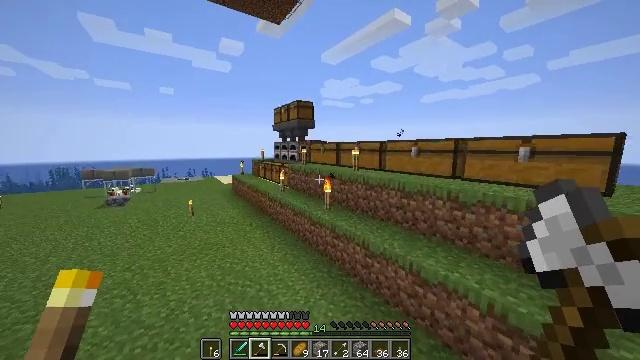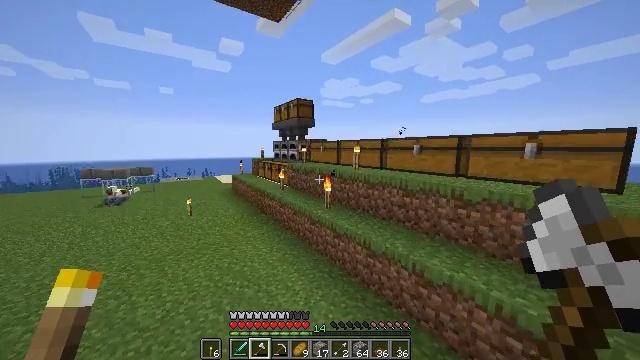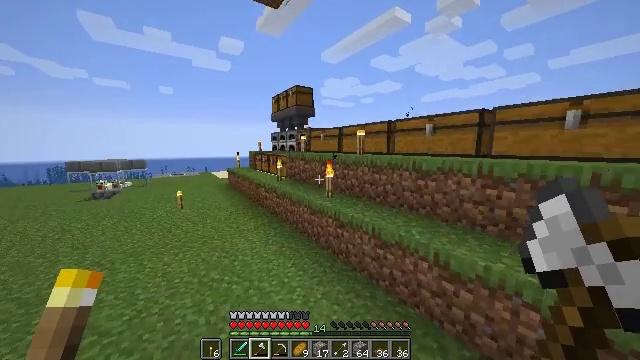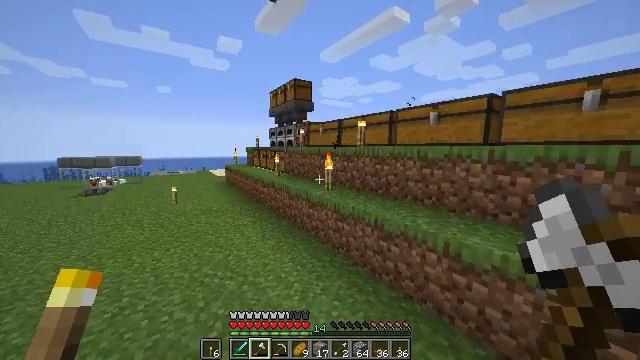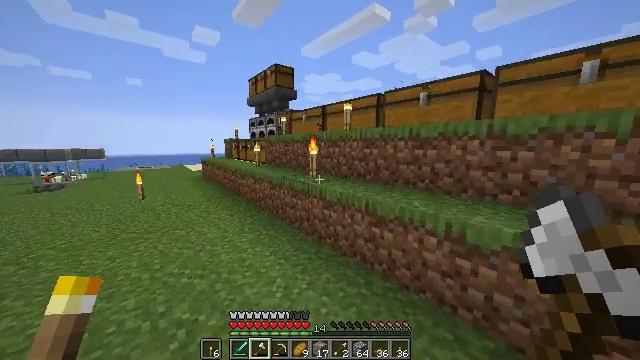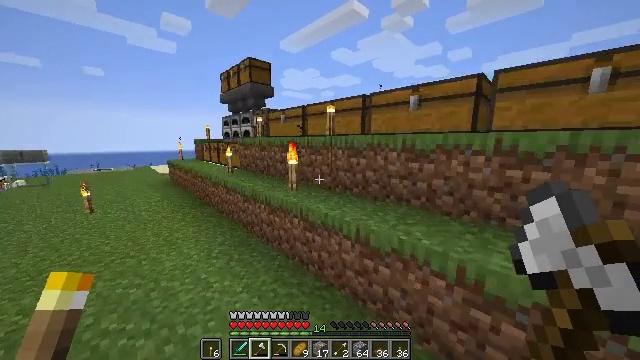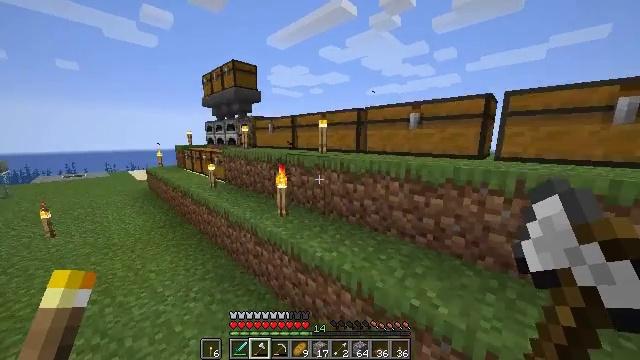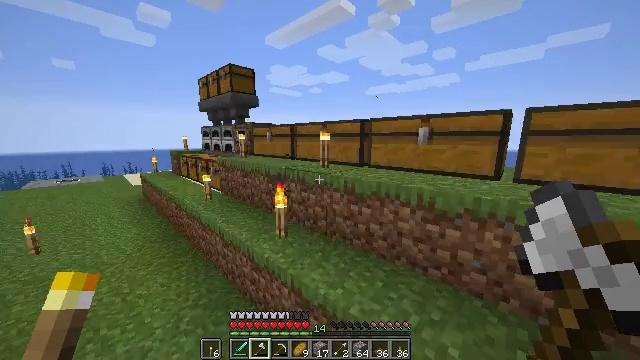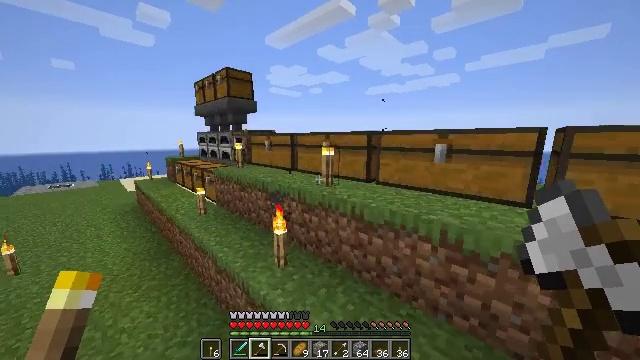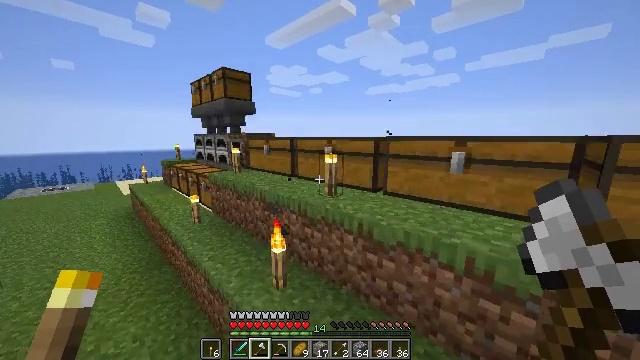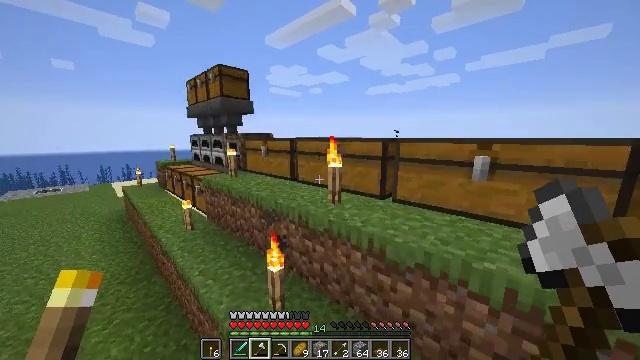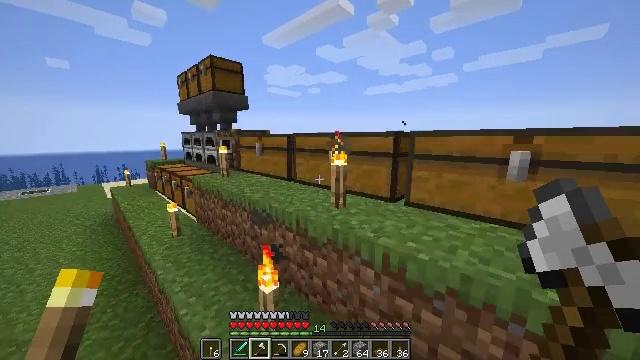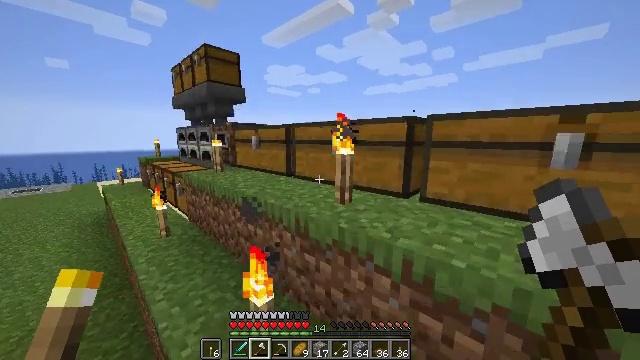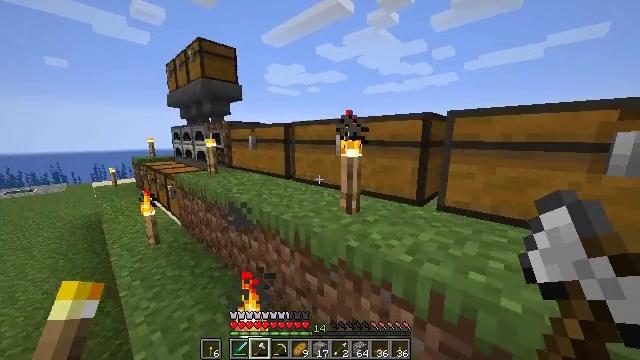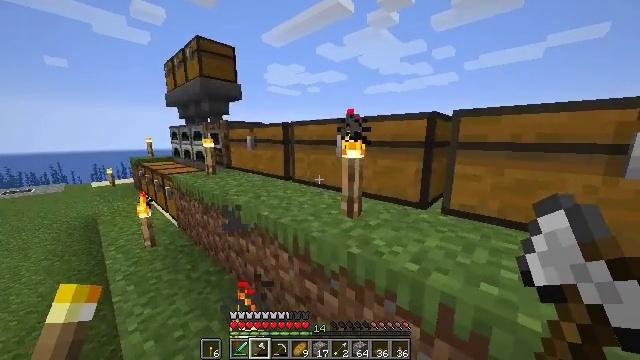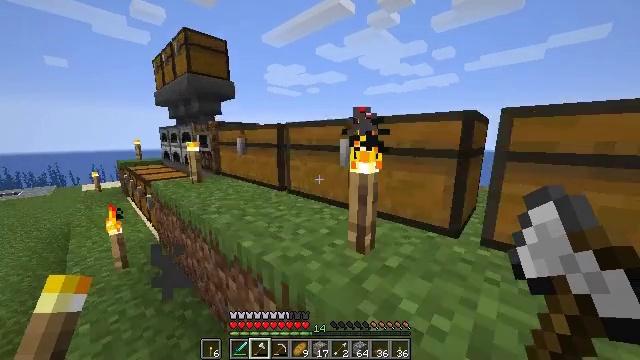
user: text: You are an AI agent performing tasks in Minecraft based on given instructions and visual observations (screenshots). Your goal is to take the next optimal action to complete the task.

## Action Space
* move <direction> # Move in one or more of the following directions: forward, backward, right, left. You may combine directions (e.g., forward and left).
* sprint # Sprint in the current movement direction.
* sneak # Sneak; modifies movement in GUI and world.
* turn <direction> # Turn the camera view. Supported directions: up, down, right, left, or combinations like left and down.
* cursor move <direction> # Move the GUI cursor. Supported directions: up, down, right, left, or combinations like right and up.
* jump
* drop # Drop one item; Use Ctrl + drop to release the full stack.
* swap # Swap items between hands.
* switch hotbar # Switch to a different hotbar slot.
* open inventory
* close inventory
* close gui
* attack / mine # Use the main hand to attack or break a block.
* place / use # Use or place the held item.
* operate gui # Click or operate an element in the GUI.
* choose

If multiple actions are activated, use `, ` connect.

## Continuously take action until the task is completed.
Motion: motion action
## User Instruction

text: Dig up the grass block for dirt.
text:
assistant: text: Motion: move forward, sprint, jump
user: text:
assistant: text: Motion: move forward, sprint, jump
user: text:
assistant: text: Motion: move forward, sprint, jump
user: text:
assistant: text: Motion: move forward, turn right, jump
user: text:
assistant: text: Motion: move forward, turn right and down, jump
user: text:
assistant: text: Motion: move forward, turn right, jump
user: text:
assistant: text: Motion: move forward, jump
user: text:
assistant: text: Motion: move forward, jump
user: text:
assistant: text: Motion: move forward, jump
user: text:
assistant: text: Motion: move forward, jump
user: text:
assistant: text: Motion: move forward, sprint, jump
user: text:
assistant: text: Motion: move forward, sprint, jump
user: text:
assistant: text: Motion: move forward, sprint, jump
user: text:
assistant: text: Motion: move forward, sprint, jump
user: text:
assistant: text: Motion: move forward, jump
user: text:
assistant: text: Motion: move forward, jump
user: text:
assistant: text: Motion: move forward, jump
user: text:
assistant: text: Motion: move forward, sprint, jump
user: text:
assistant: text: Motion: move forward, sprint, turn down, jump
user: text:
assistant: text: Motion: move forward, sprint, turn right and down, jump
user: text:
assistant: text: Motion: move forward, turn right and down, jump
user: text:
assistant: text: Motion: move forward, turn right and down, jump
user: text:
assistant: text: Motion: turn right and down
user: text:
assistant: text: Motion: turn right and down
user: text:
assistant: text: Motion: turn right and down
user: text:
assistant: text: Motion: turn right
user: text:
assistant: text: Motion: turn right and up
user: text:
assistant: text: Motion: no_op
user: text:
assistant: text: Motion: no_op
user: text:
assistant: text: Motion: use / place